Question: I would like to change my code to do the same result. How can I do the same but in a different way ?
Just the open interrest me.
i mean the "f = open.....
to the end.
here my code :
'''
#Source : http://www.wunderground.com/weather/api/d/docs?d=resources/code-samples
import urllib2
import json
import time
import csv
from datetime import datetime#set the time
def get_information(url):
try:
wunder_url_obj = urllib2.urlopen(url)
except:
print 'Could not open URL'
return None
else:
now = datetime.now()
current_year = now.year
current_day = now.day
current_month = now.month
current_hour = now.hour
current_minute = now.minute
current_second = now.second
json_string = wunder_url_obj.read()
parsed_json = json.loads(json_string)
temp_f = parsed_json['current_observation']['temp_f']
weather = parsed_json['current_observation']['weather']
date = str(now.month) + "/" + str(now.day) + "/" + str(now.year) + " " + str(now.hour) + ":" + str(now.minute) + ":" + str(now.second)
now = datetime.now()
header = "Datetime,current condition,Temperature,
"
with open('out.csv', 'a') as f:
if f.tell() == 0:
f.write(header)
f.write(','.join([date, str(temp_f), weather]))
f.write('
')
f.close()
'''
get_information('<URL>
here my editor :

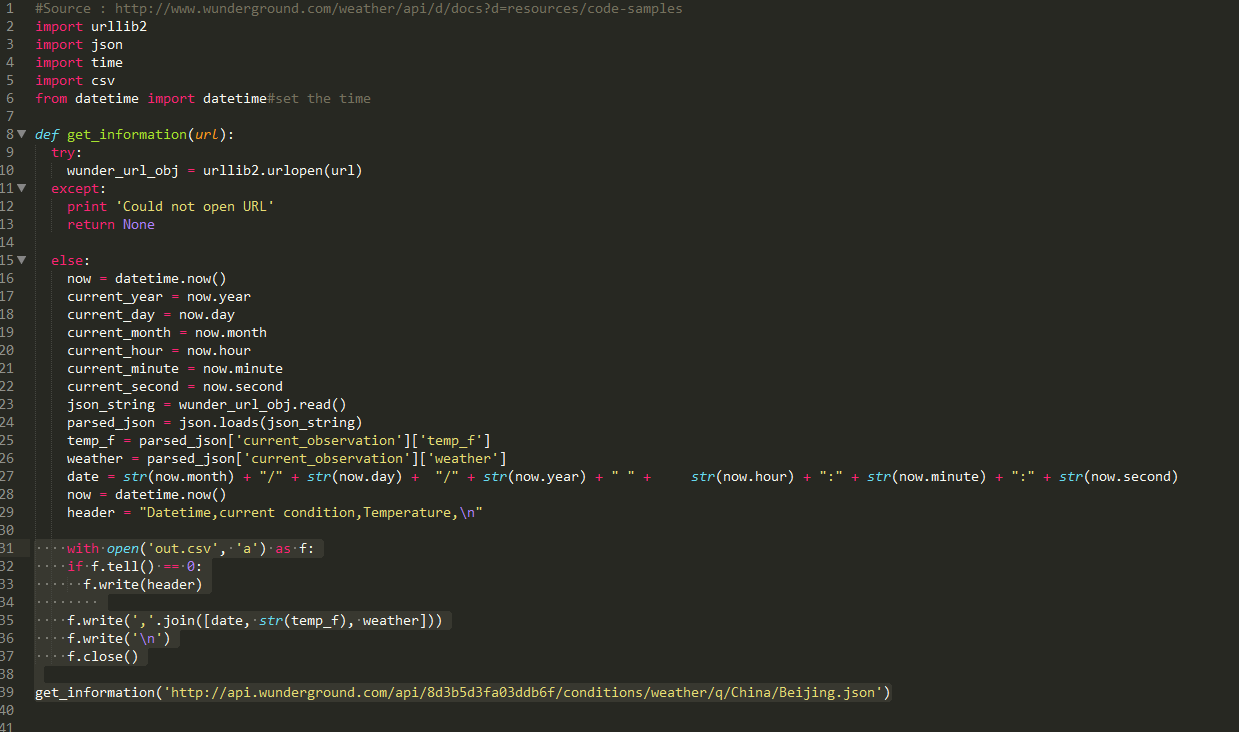
Answer: You can rewrite 'open ... close' part as follow:
'''
with open('out.csv', 'a') as f:
f.seek(0, 2) # os.SEEK_END, on Windows file position set to 0 even in append mode.
if f.tell() == 0:
f.write(header)
f.write(','.join([date, str(temp_f), weather]))
f.write('
')
'''
<URL> returns current file position.